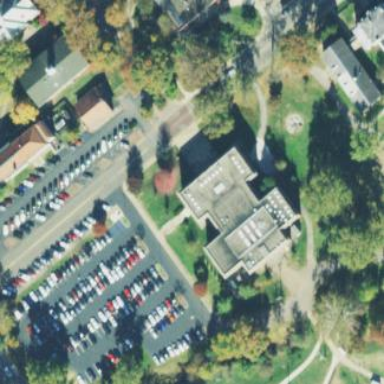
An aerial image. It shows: Arts center housed in building.